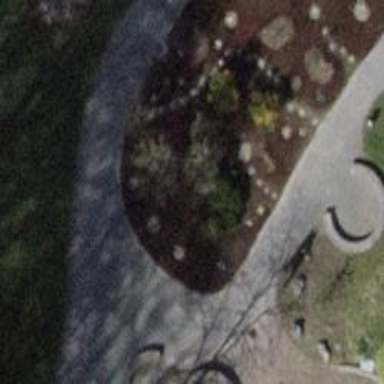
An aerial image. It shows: Path with sett surface.